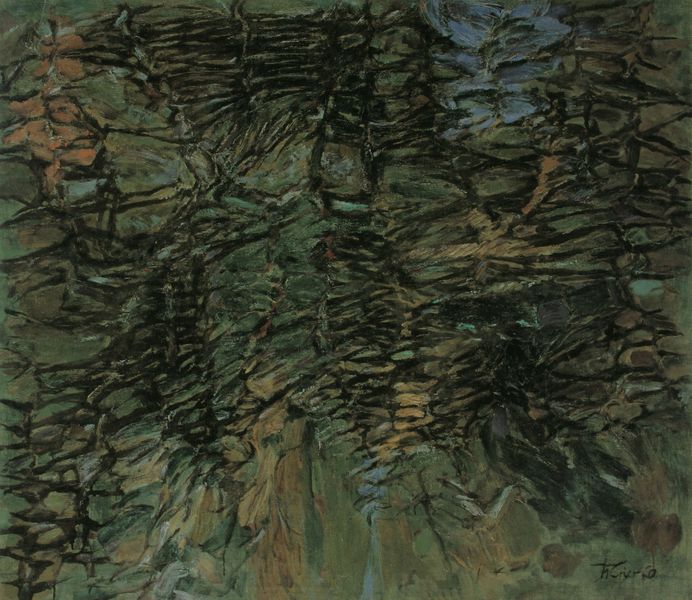
Titel: Dickicht II
Künstler: Hann Trier
Institution: Im Besitz des Künstlers
Schlagwörter: blau, wasser, gelb, grün, menschen, braun, grau, schwarz, malerei, signatur, öl, erde, natur, boden, wald, wellen, abstrakt, modern, risse, formen, grafik, linien, sturm, frottage, linie, strich, struktur, dicht, fische, riss, brauch, brüche, craquele, vögle, ohne titel